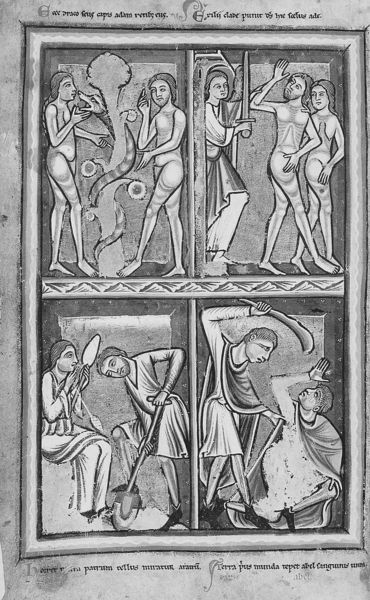
Titel: Psalter Fragment
Standort: Herkunftsort: Saint-Bertin (EU - F)
Institution: Den Haag, Koninklijke Bibliotheek
Schlagwörter: baum, körper, mann, nackt, menschen, frau, grau, männer, zeichnung, bibel, mord, rahmen, feld, personen, person, arbeit, stock, engel, apfel, schrift, bilder, gewalt, essen, foto, vier, adam, eva, nacktheit, paradies, buch, rippen, druck, schnitt, schwarz-weiß, initialen, schwert, initiale, schlange, pergament, sündenfall, altes testament, maria, vertreibung, schlagen, szenen, baum der erkenntnis, schaufel, handschrift, kain, latein, buchmalerei, adem, adame, abel, spinnrocken, va, adam und eva; schwarz-weiß, die sünde, eca, vertreibunh